Question: The method 'showDialog(int)' from the type 'Activity' is .

What's the reason? and how to solve it?
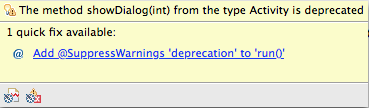
Answer: <URL>
<URL>
Use the new DialogFragment class with FragmentManager instead; this is also available on older platforms through the Android compatibility package.
<URL>